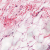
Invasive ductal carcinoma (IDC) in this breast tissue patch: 0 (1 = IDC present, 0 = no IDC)